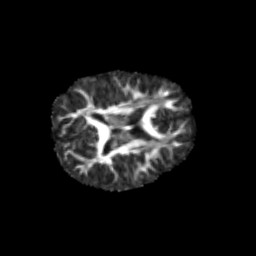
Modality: FA
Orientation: axial
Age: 6
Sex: male
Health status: healthy